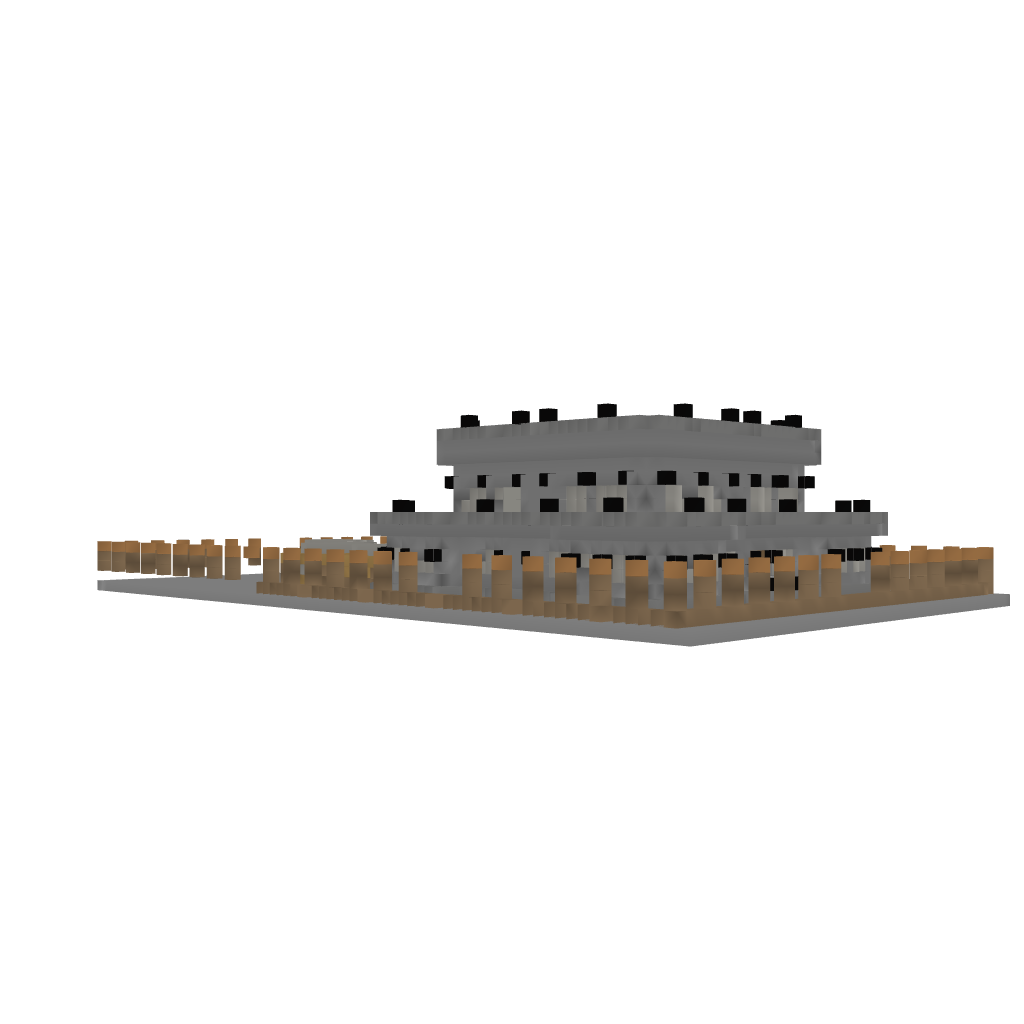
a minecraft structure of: big castle house